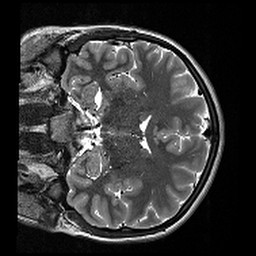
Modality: T2w
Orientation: coronal
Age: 24
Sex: female
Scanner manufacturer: siemens
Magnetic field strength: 3 T
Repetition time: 13.15 s
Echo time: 0.082 s